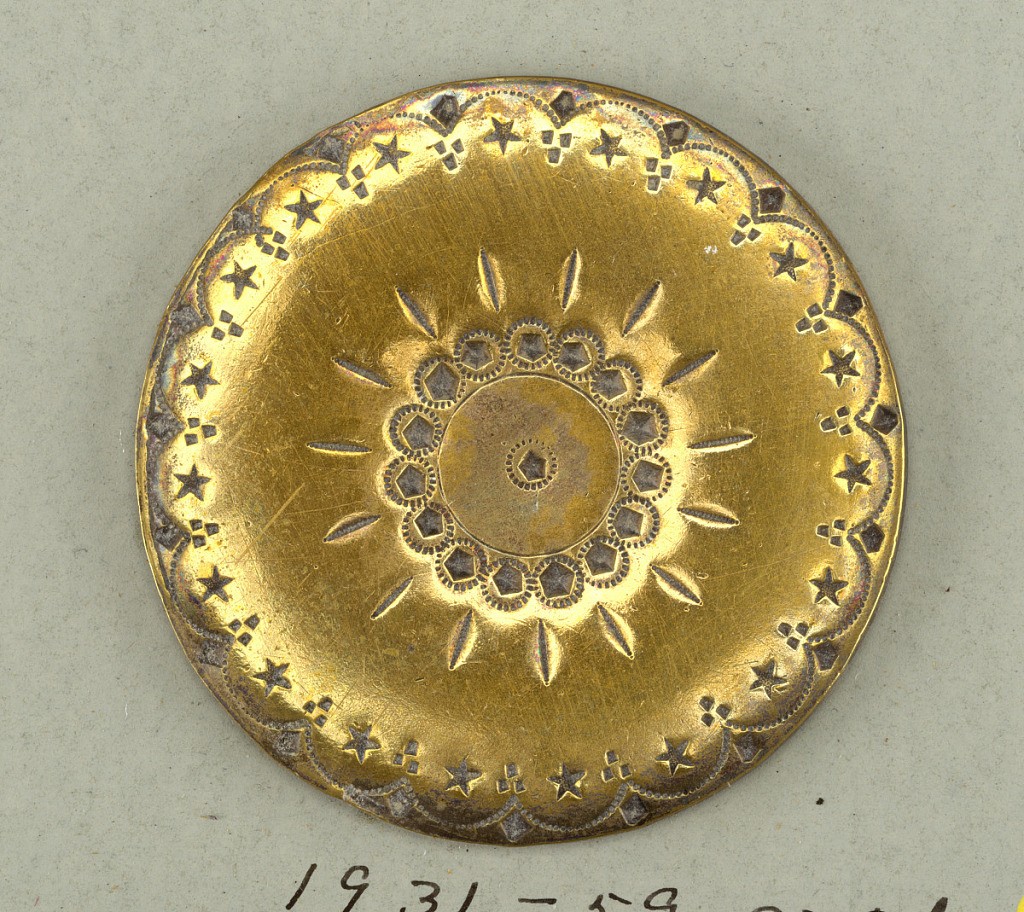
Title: Button
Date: late 18th century
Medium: Brass
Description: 1931-59-220-b: Two flat brass buttons ornamented with engraving: ...